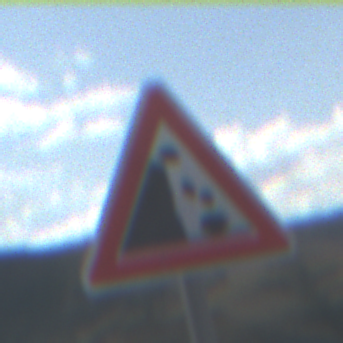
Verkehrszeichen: SteinschlagLinks
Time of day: Midday
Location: Outdoor (Nature)
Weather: PartlyCloudy
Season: NotSpecified
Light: Natural